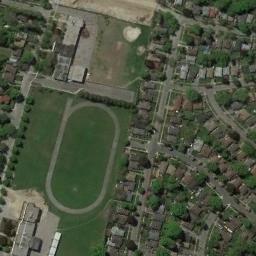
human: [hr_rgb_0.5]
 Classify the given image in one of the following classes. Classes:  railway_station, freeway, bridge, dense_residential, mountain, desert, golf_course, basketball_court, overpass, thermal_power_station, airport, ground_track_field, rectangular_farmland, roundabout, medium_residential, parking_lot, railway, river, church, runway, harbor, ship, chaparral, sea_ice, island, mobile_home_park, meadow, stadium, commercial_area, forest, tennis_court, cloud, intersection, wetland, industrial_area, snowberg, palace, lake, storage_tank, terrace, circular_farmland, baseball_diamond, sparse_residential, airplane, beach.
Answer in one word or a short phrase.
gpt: ground_track_field